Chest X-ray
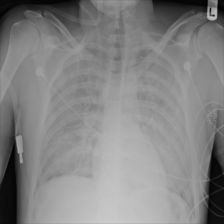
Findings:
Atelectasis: negative
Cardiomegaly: negative
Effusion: negative
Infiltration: negative
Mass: negative
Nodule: negative
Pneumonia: negative
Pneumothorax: negative
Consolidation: negative
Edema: positive
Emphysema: negative
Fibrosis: negative
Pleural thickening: negative
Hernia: negative